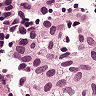
Metastatic tissue present: yes